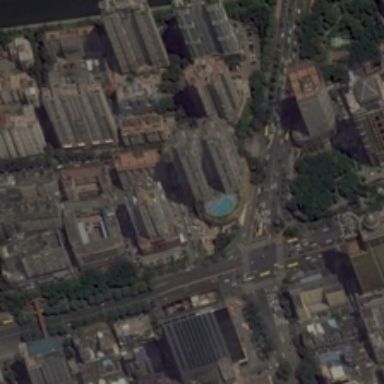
Many buildings and some green trees are near a crossroads in a commercial area .